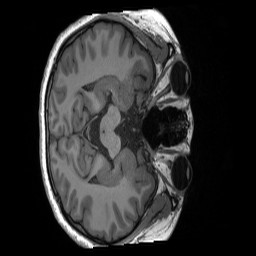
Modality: T1w
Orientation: axial
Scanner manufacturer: siemens
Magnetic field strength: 3 T
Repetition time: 2.4 s
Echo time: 0.00224 s